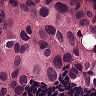
Metastatic tissue present: yes